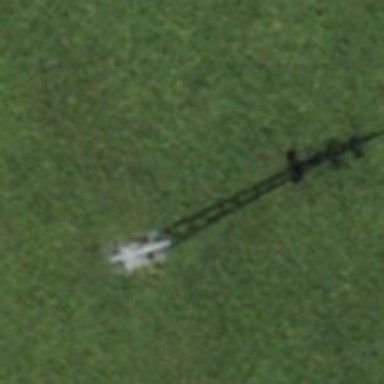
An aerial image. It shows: Pylon for aerialway.